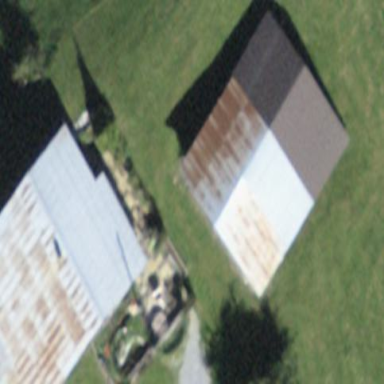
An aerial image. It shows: Rural barn.